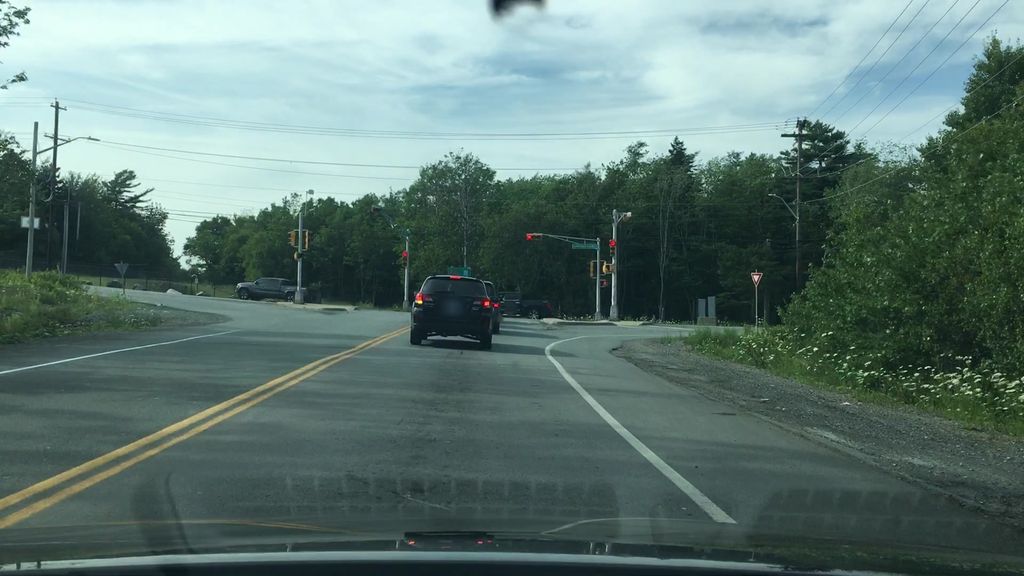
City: halifax